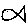
Label: fish